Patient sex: F
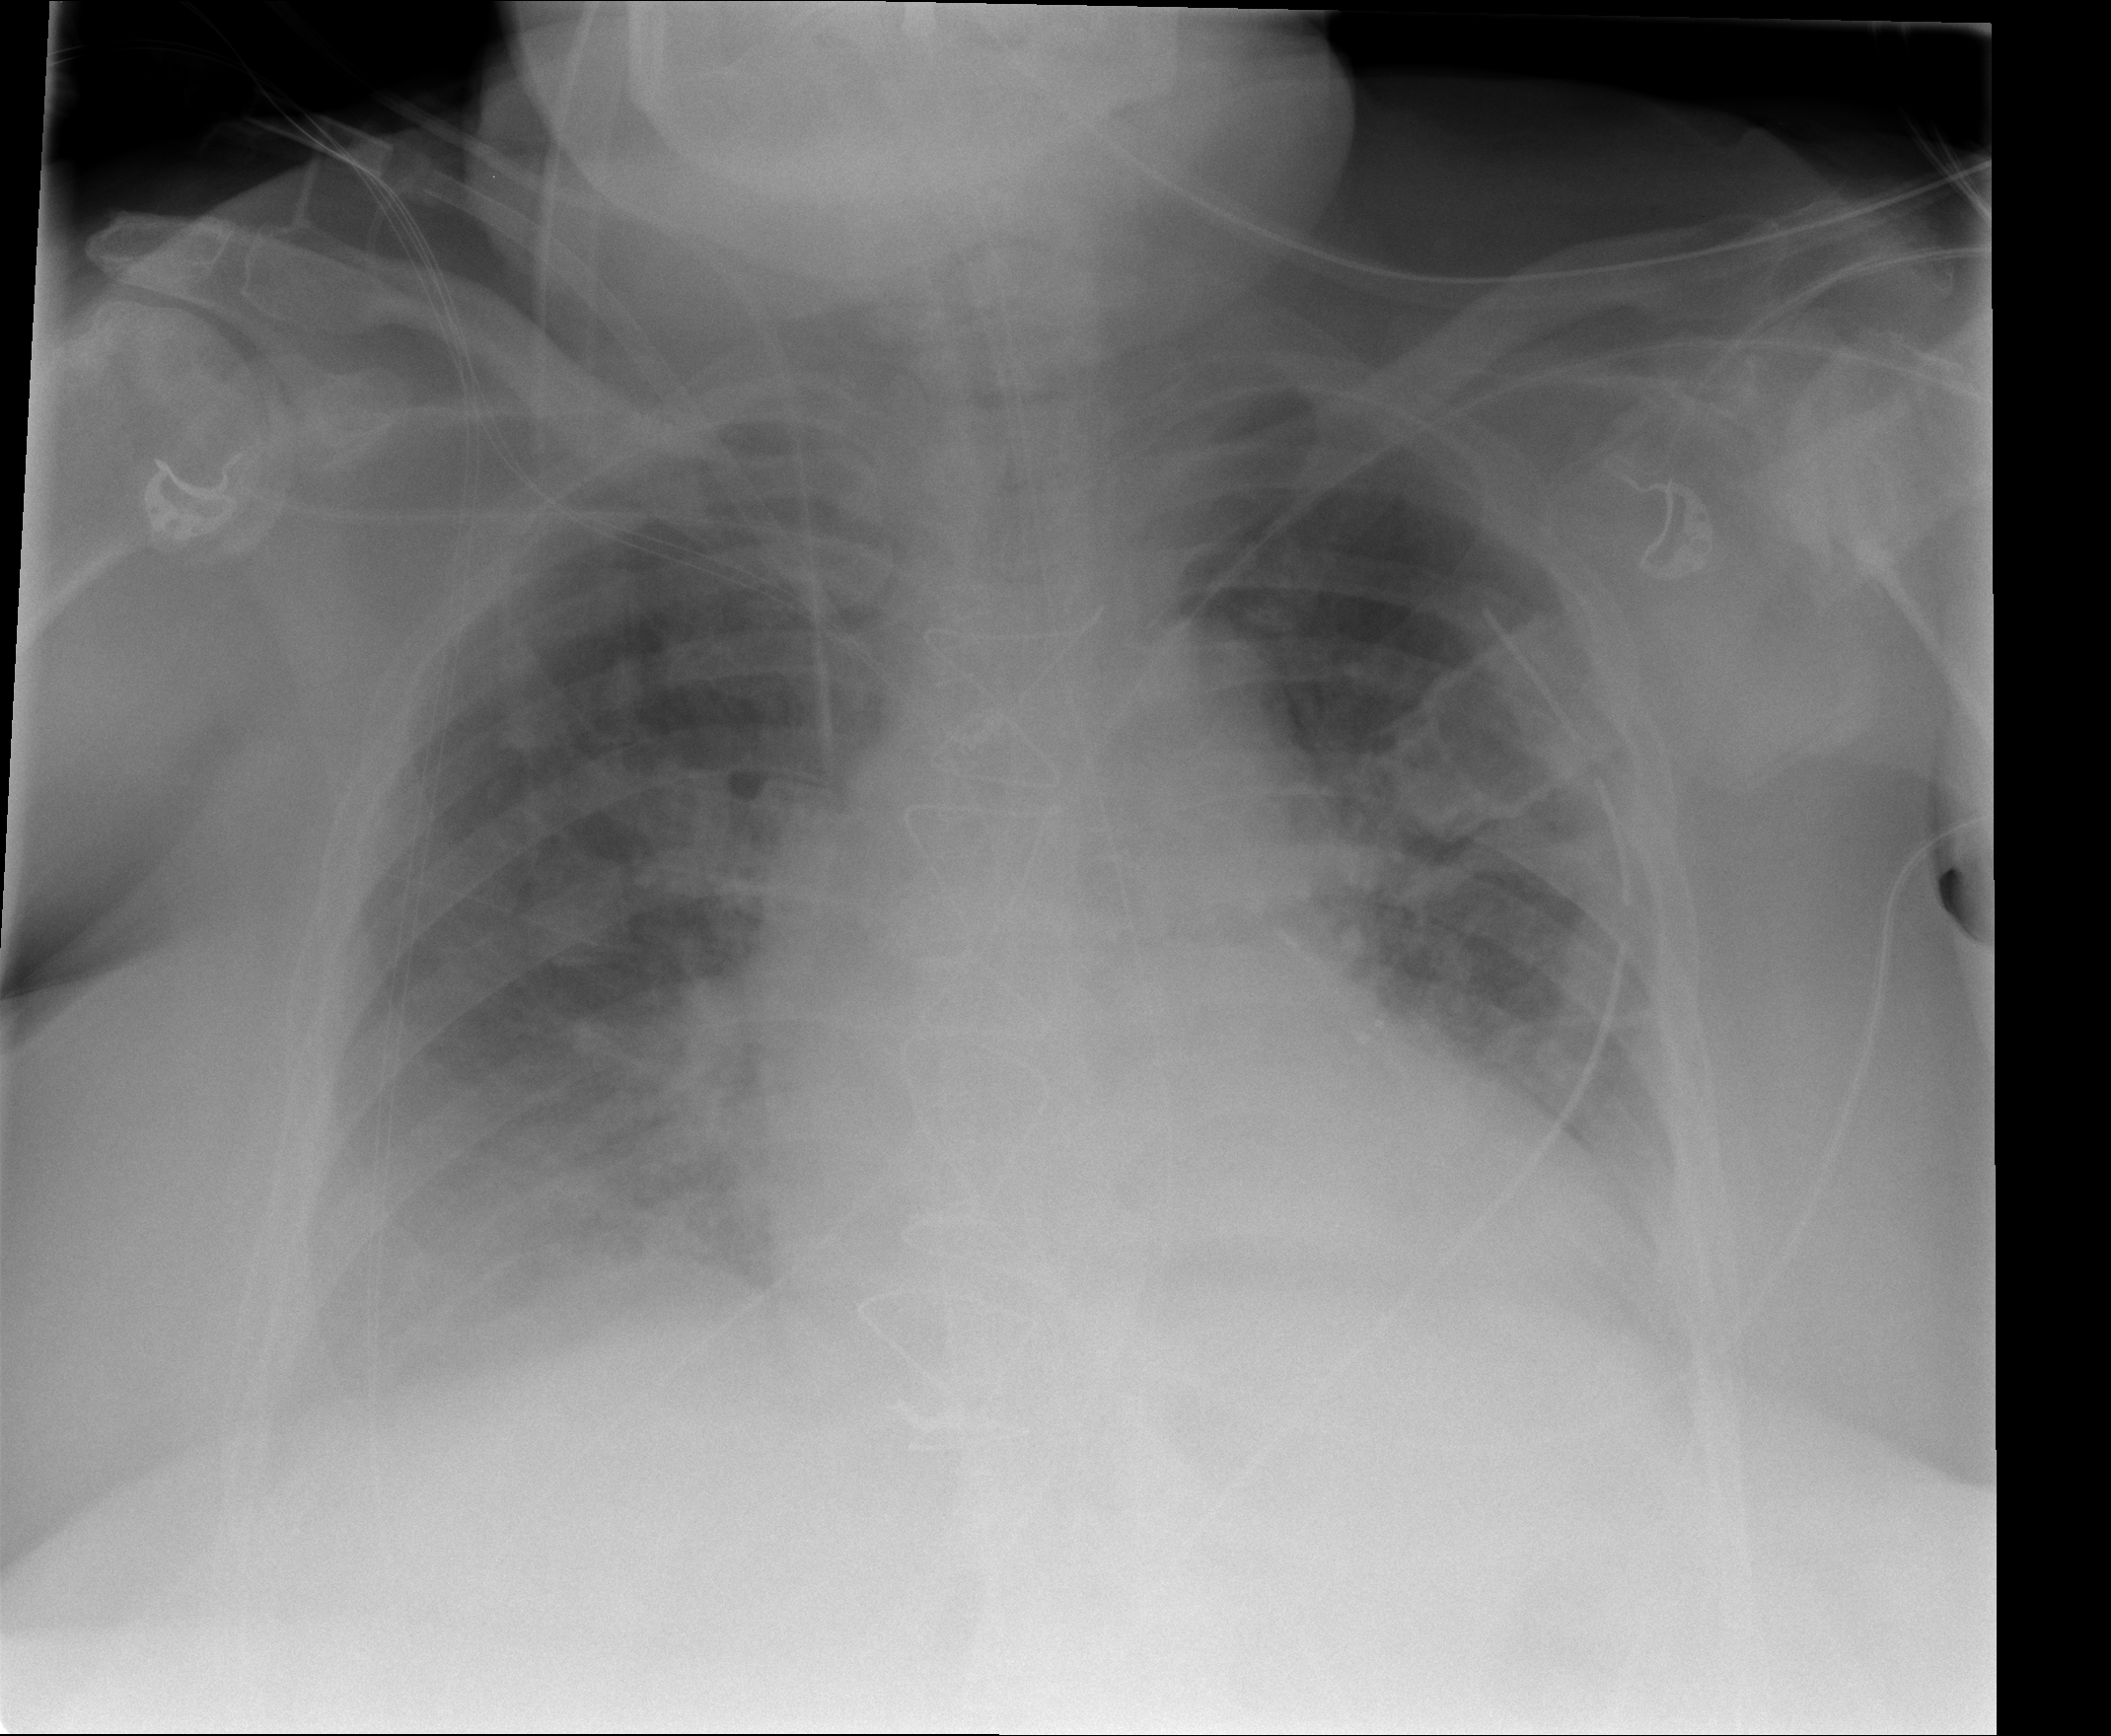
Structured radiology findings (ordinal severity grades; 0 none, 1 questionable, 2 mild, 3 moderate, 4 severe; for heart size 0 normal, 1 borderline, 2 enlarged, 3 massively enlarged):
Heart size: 2
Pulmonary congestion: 3
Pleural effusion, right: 2
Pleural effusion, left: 1
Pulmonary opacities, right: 2
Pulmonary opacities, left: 2
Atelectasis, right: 2
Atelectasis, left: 2